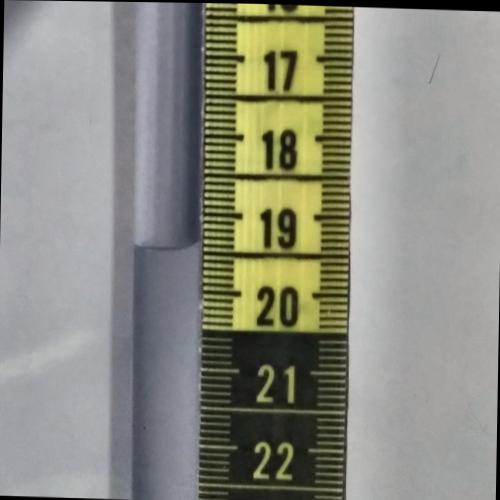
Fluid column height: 19.4 cm